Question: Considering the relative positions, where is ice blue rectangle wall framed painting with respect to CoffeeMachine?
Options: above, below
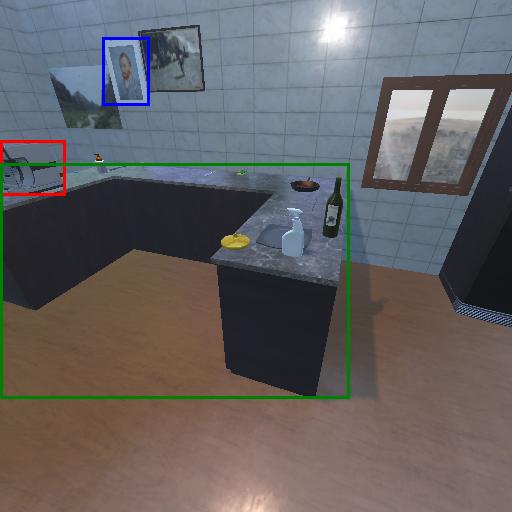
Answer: above